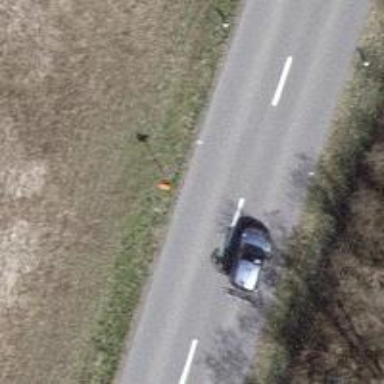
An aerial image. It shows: Aerial marker.